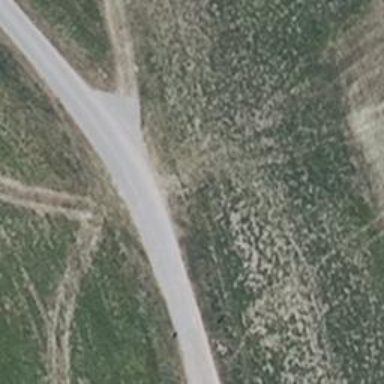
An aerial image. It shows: Unclassified road.